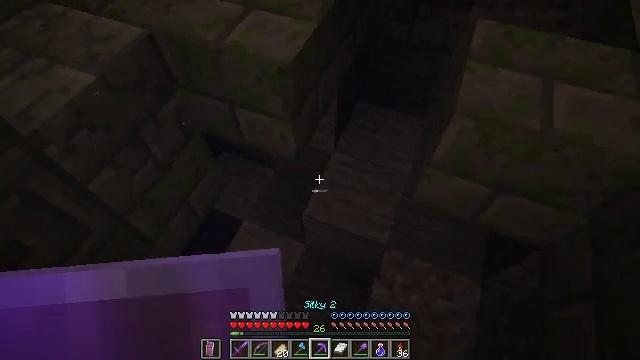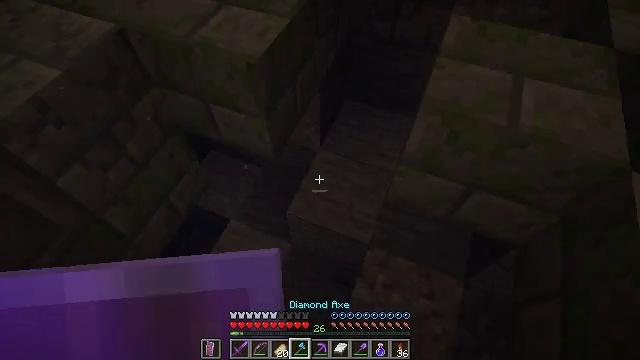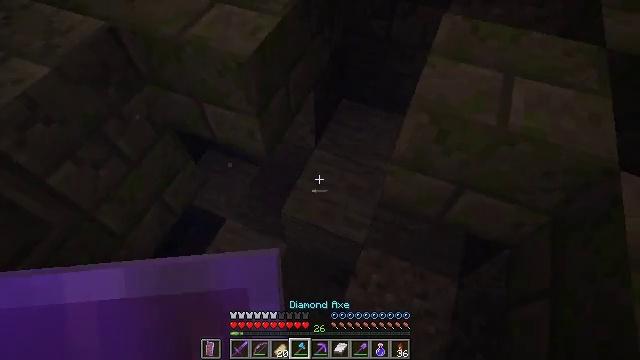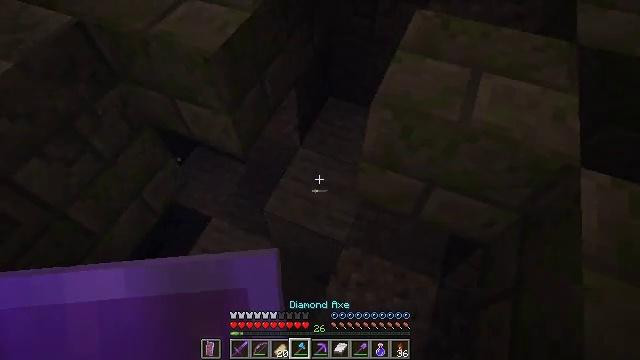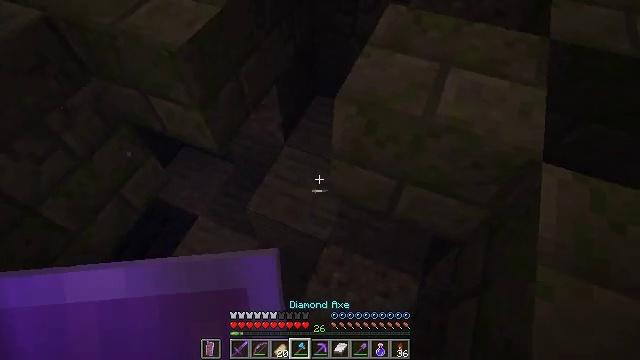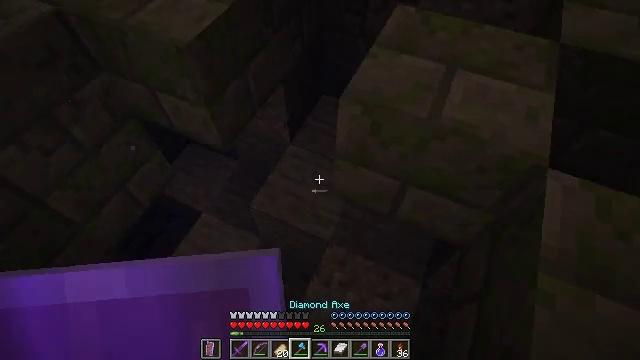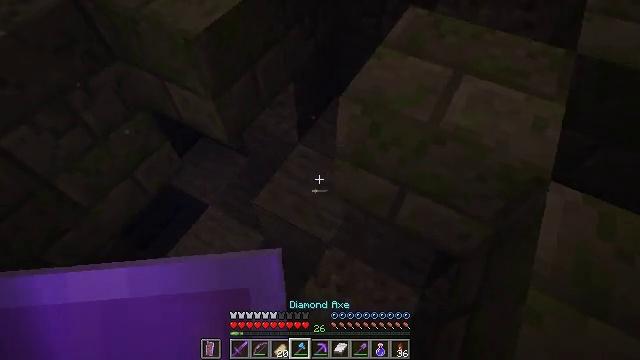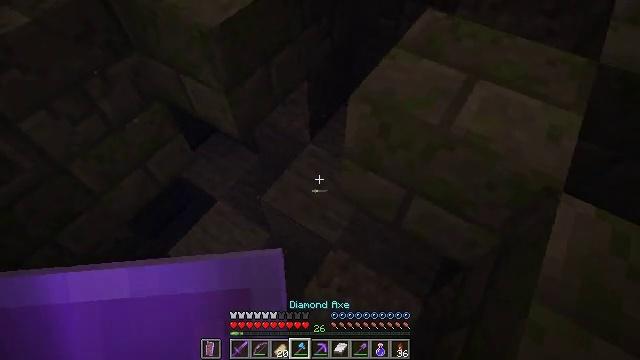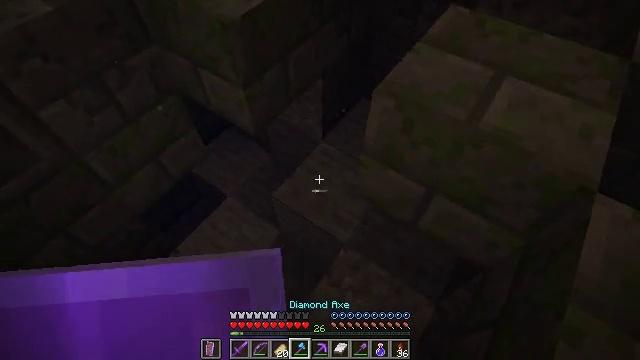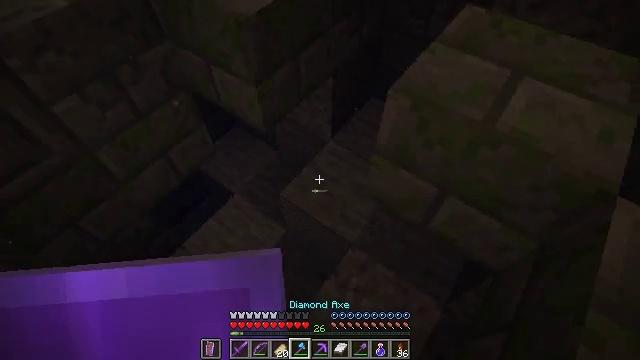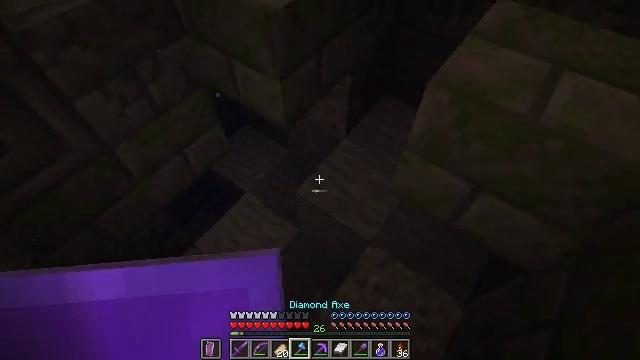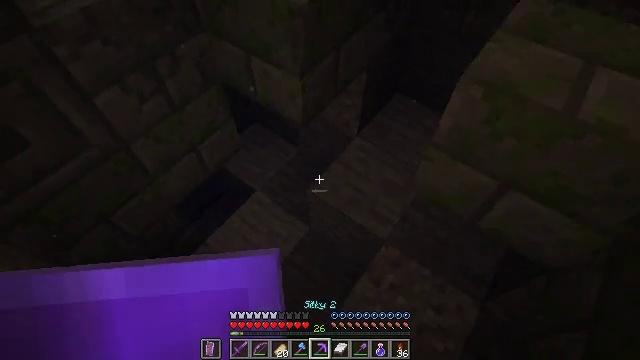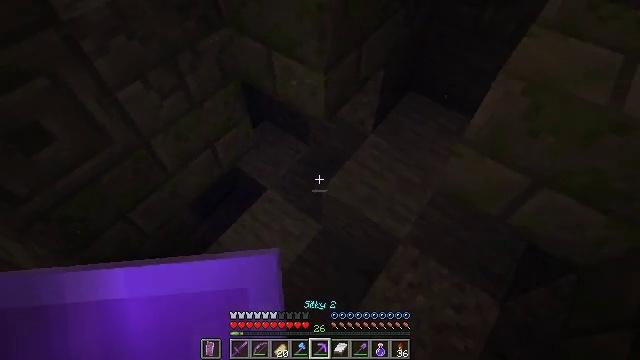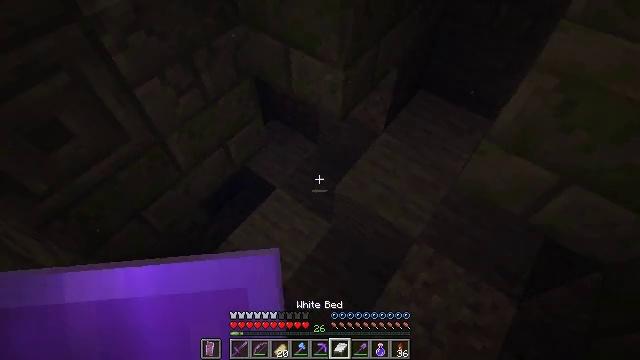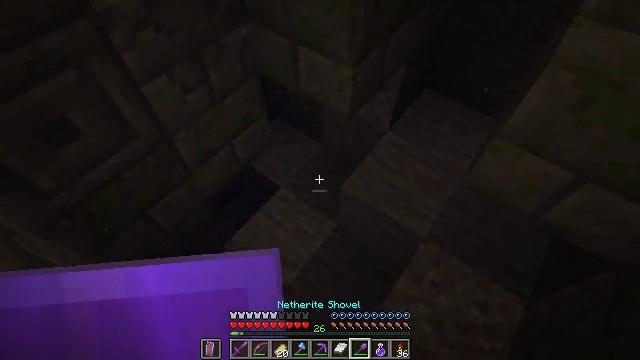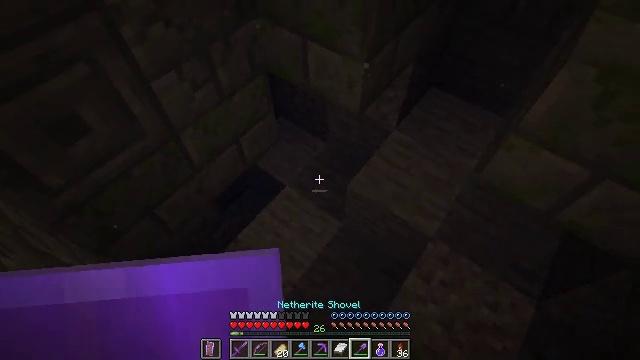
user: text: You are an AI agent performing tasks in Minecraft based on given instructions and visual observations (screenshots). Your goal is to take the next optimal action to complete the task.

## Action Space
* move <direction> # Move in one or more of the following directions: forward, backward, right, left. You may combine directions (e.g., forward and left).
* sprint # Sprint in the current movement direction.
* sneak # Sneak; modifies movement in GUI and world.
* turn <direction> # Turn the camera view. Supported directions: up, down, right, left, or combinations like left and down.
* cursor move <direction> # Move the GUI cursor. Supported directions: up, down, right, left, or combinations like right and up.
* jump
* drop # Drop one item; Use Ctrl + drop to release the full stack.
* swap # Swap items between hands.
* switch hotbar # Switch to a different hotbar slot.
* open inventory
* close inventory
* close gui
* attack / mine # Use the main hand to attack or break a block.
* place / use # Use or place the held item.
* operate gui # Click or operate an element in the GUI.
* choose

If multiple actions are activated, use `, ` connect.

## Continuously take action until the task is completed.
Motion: motion action
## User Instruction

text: Shovel up some gravel.
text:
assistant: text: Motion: move right
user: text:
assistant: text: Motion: move right
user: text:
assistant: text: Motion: move right
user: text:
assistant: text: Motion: no_op
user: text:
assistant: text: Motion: turn left
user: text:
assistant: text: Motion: turn left
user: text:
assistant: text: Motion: move left, turn left
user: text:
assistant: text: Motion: move left, turn left
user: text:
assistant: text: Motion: move left, turn left
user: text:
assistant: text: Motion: move left
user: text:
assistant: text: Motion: move left
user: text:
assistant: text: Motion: move left
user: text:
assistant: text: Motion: no_op
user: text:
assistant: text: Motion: no_op
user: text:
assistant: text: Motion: no_op
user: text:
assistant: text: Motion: no_op
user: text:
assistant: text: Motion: no_op
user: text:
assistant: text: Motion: no_op
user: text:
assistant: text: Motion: no_op
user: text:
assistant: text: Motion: no_op
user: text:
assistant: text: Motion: no_op
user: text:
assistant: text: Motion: no_op
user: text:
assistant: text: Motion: no_op
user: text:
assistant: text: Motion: turn right
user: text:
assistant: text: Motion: turn right
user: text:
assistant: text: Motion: turn right and down
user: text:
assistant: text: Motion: turn right and down
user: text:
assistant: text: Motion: turn right and down
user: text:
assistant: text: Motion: turn right and down
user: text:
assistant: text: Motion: turn right and down, attack / mine